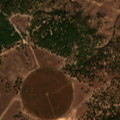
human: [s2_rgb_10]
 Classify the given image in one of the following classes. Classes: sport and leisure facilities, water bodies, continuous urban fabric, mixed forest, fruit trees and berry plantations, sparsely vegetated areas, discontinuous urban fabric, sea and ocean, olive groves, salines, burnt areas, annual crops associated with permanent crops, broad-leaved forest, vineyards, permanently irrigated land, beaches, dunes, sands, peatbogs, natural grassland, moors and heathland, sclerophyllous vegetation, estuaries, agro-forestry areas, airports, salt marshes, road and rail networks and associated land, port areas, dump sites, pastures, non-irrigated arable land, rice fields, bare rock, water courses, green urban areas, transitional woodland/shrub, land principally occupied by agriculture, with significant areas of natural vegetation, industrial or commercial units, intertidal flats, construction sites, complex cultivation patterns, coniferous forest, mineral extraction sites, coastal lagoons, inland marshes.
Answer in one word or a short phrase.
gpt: non-irrigated arable land, permanently irrigated land, pastures, agro-forestry areas, broad-leaved forest